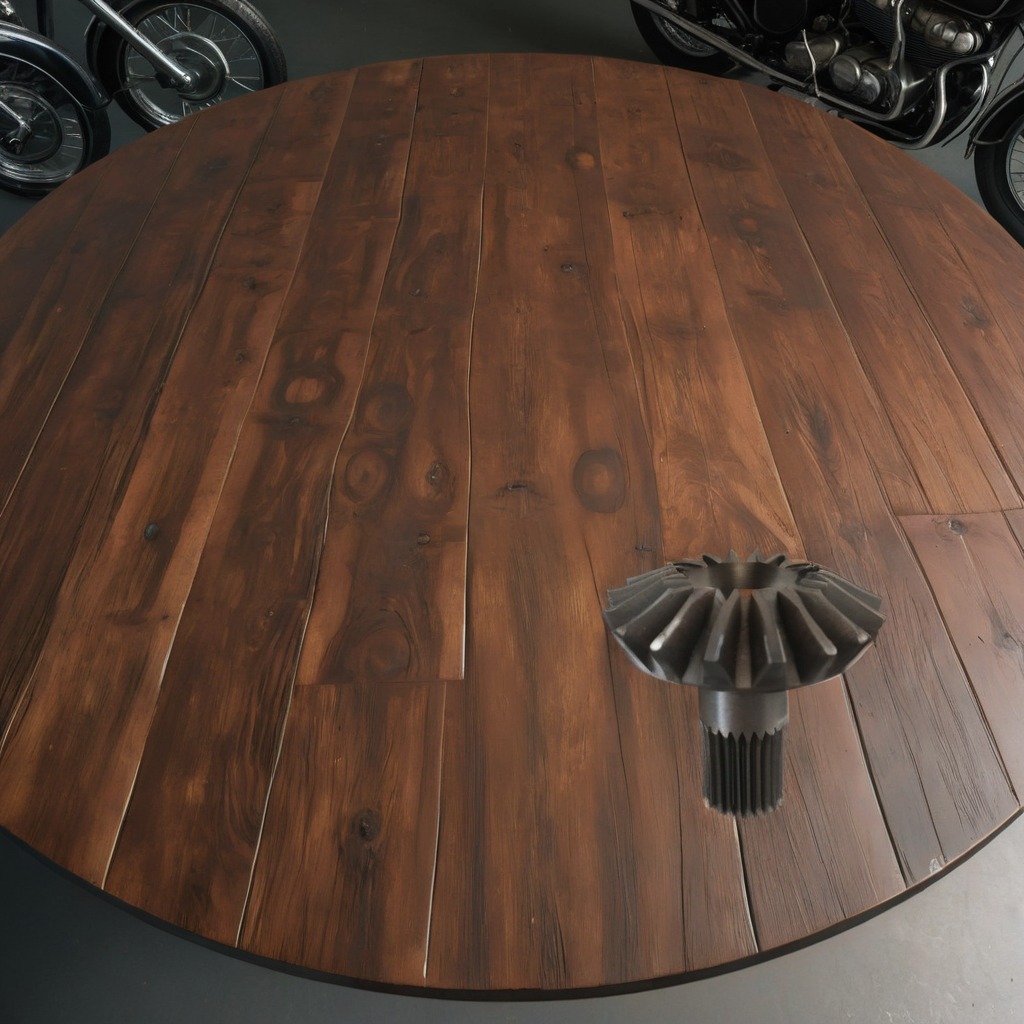
A steel gear with teeth is lying on an oil-spilled wooden table in a vintage motorcycle garage.